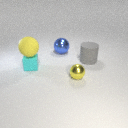
large gray rubber cylinder in front of large blue metal sphere